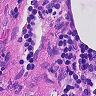
Metastatic tissue present: no